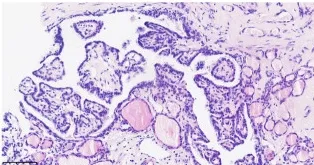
(A, B) Branchial cleft cyst with concurrent metastasis of papillary thyroid carcinoma (Hematoxylin and eosin stain) (*20, *200).
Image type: pathology (h&e)